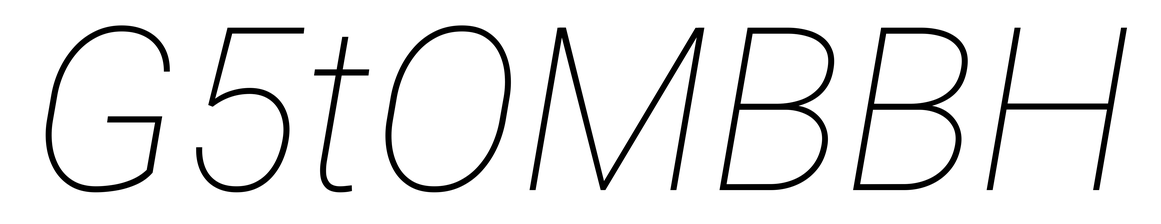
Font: Roboto-Italic_Thin_Italic